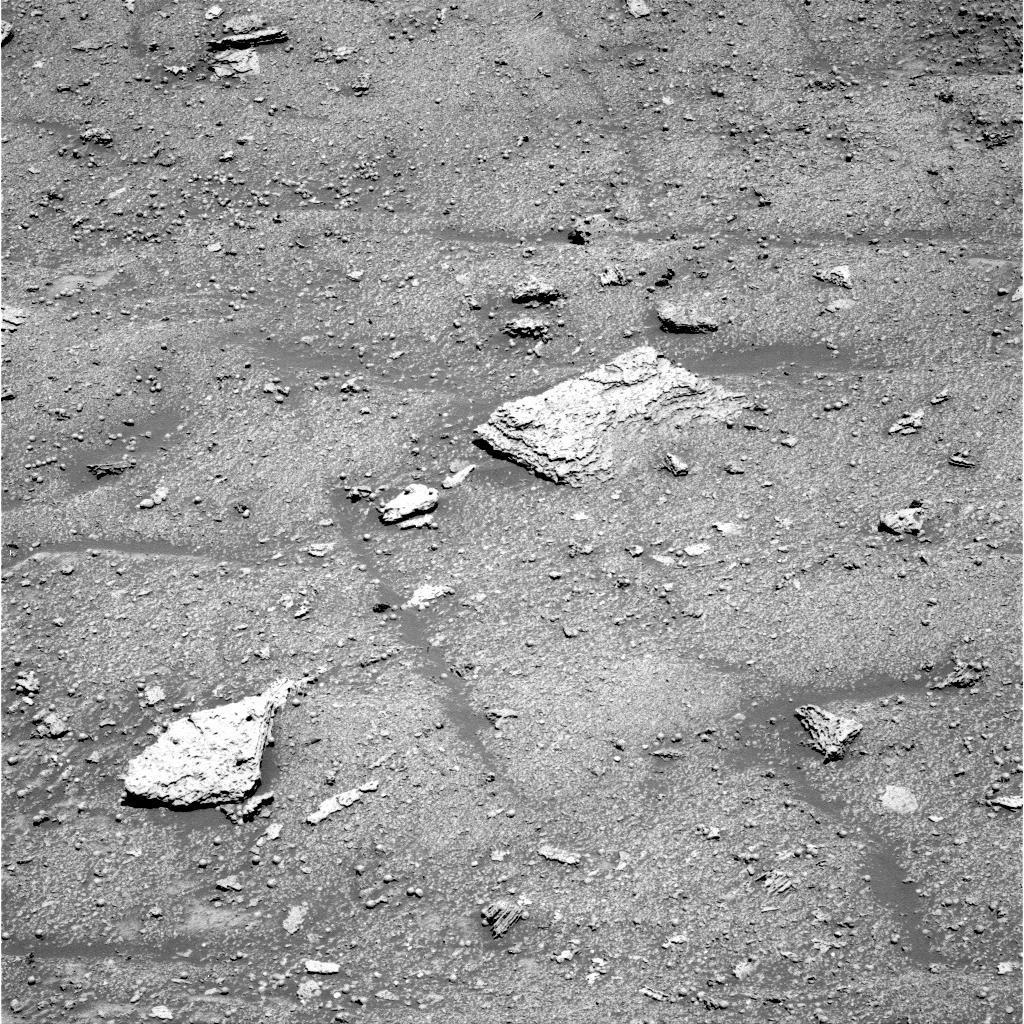
Terrain classes present: Bedrock, Gravel / Sand / Soil, Rock, Shadow